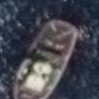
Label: Towing_vessel